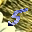
Label: 5